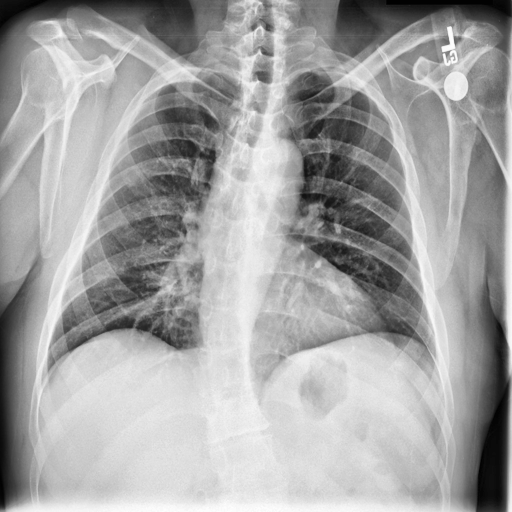
Finding: NORMAL